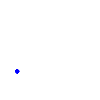
Particle: kaon